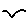
Label: bird